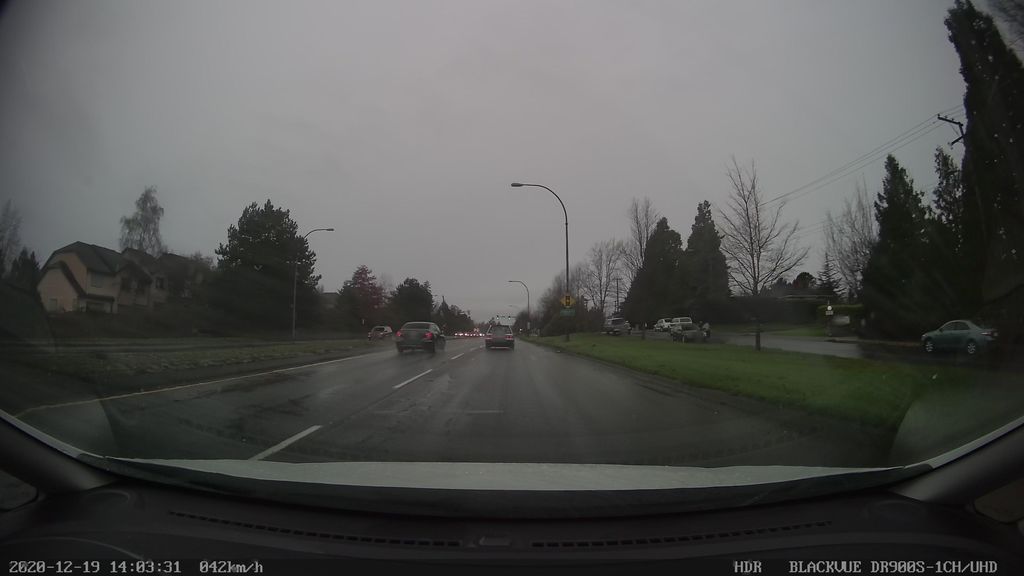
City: victoria